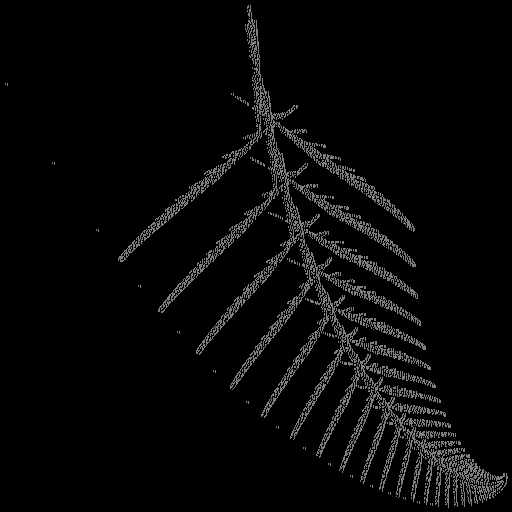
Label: deerfern